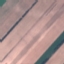
Label: AnnualCrop